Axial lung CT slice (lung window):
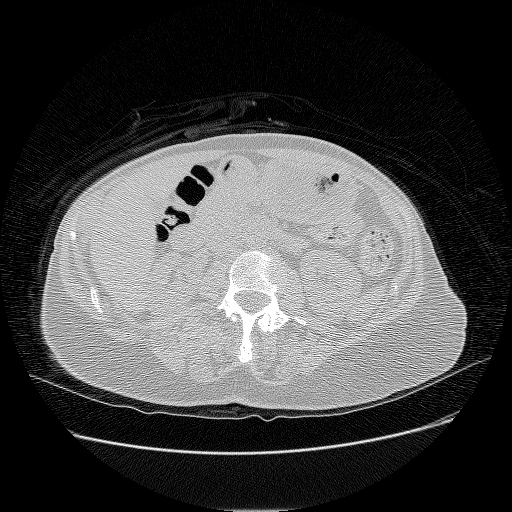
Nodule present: no